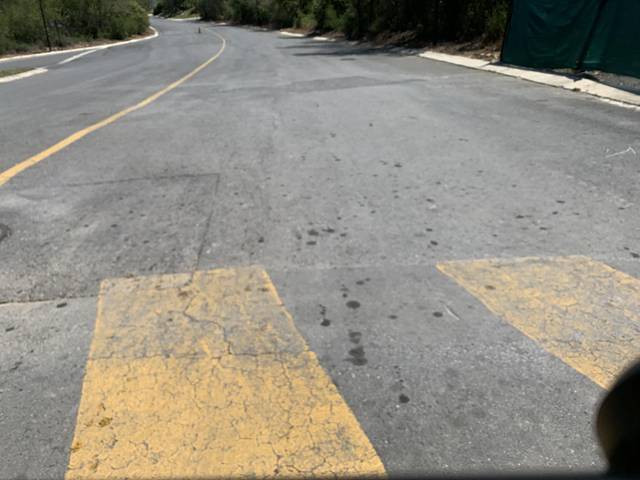
Region: Mexico
Coordinates: 25.51, -100.183